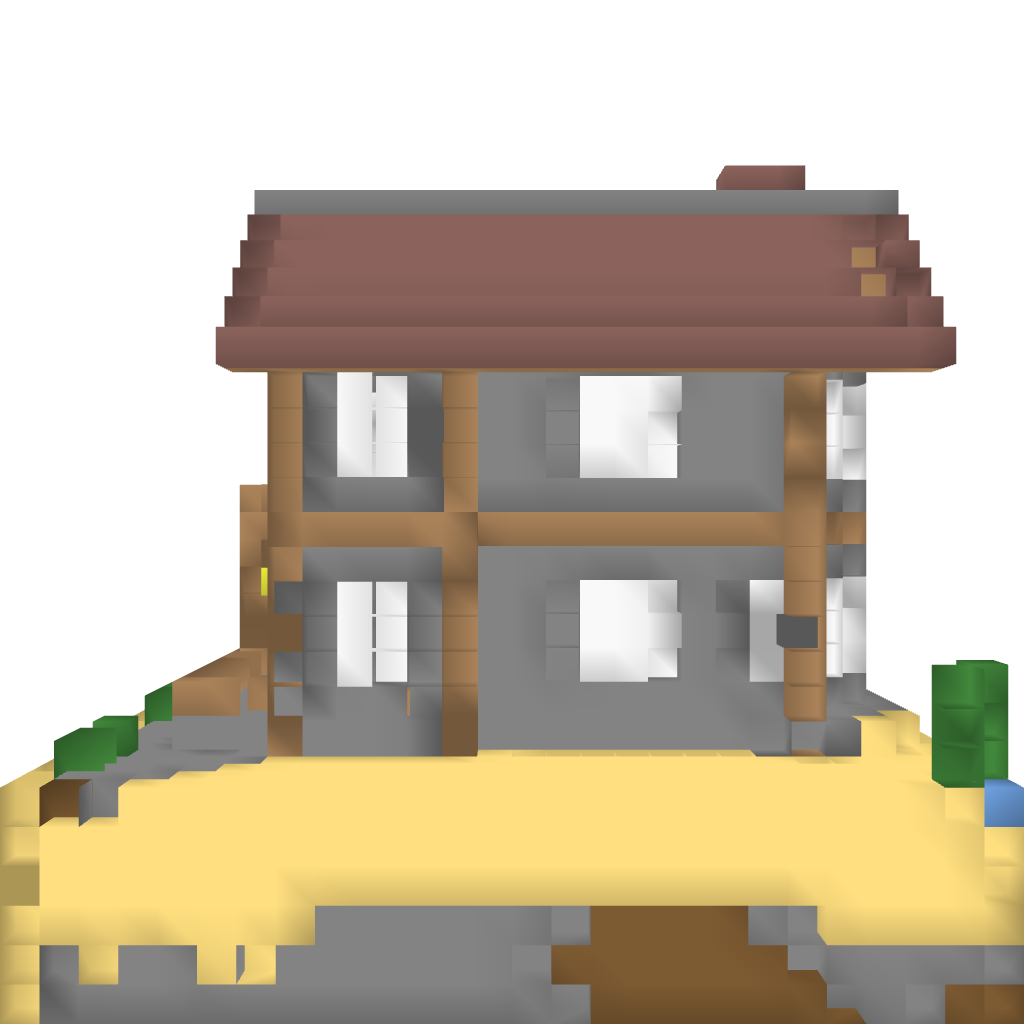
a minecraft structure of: Survival island house good quality